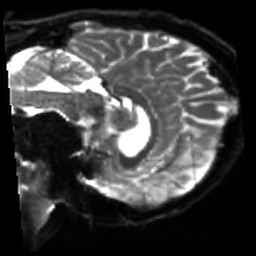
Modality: sbref
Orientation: sagittal
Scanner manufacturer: siemens
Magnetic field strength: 3 T
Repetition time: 4 s
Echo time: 0.0594 s